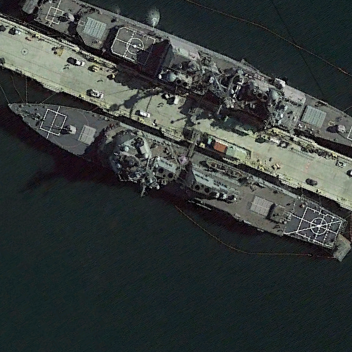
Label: destroyer